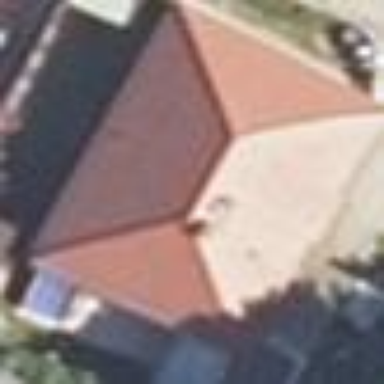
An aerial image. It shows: Red house with hipped roof.